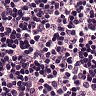
Metastatic tissue present: no